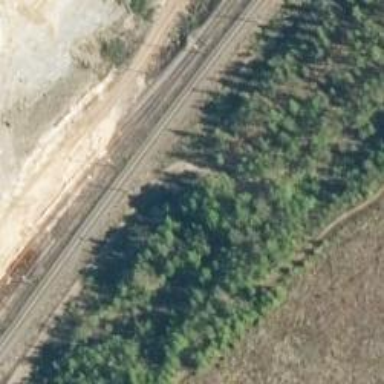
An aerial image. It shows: Railway with continuous electrified contact lines.